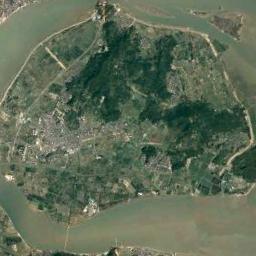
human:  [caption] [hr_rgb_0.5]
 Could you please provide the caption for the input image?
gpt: A circular island surrounded by turquoise waters on the island  There are mountains and fields with green plants on the island  There are large houses .

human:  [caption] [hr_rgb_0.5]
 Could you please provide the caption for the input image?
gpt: The island has rugged terrain, Dense vegetation and residential areas and the waters around the island is green .

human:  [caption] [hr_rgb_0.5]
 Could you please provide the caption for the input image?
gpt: There are many trees on the island .

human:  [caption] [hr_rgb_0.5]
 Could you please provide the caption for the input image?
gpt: The shape of the island is nearly circular .

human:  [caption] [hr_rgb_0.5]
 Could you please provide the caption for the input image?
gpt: There are some green forests and many buildings and roads on the island .